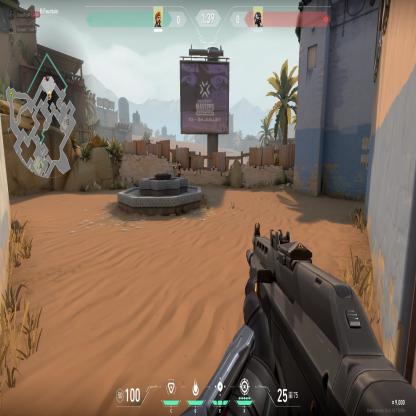
Label: enemy